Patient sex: F
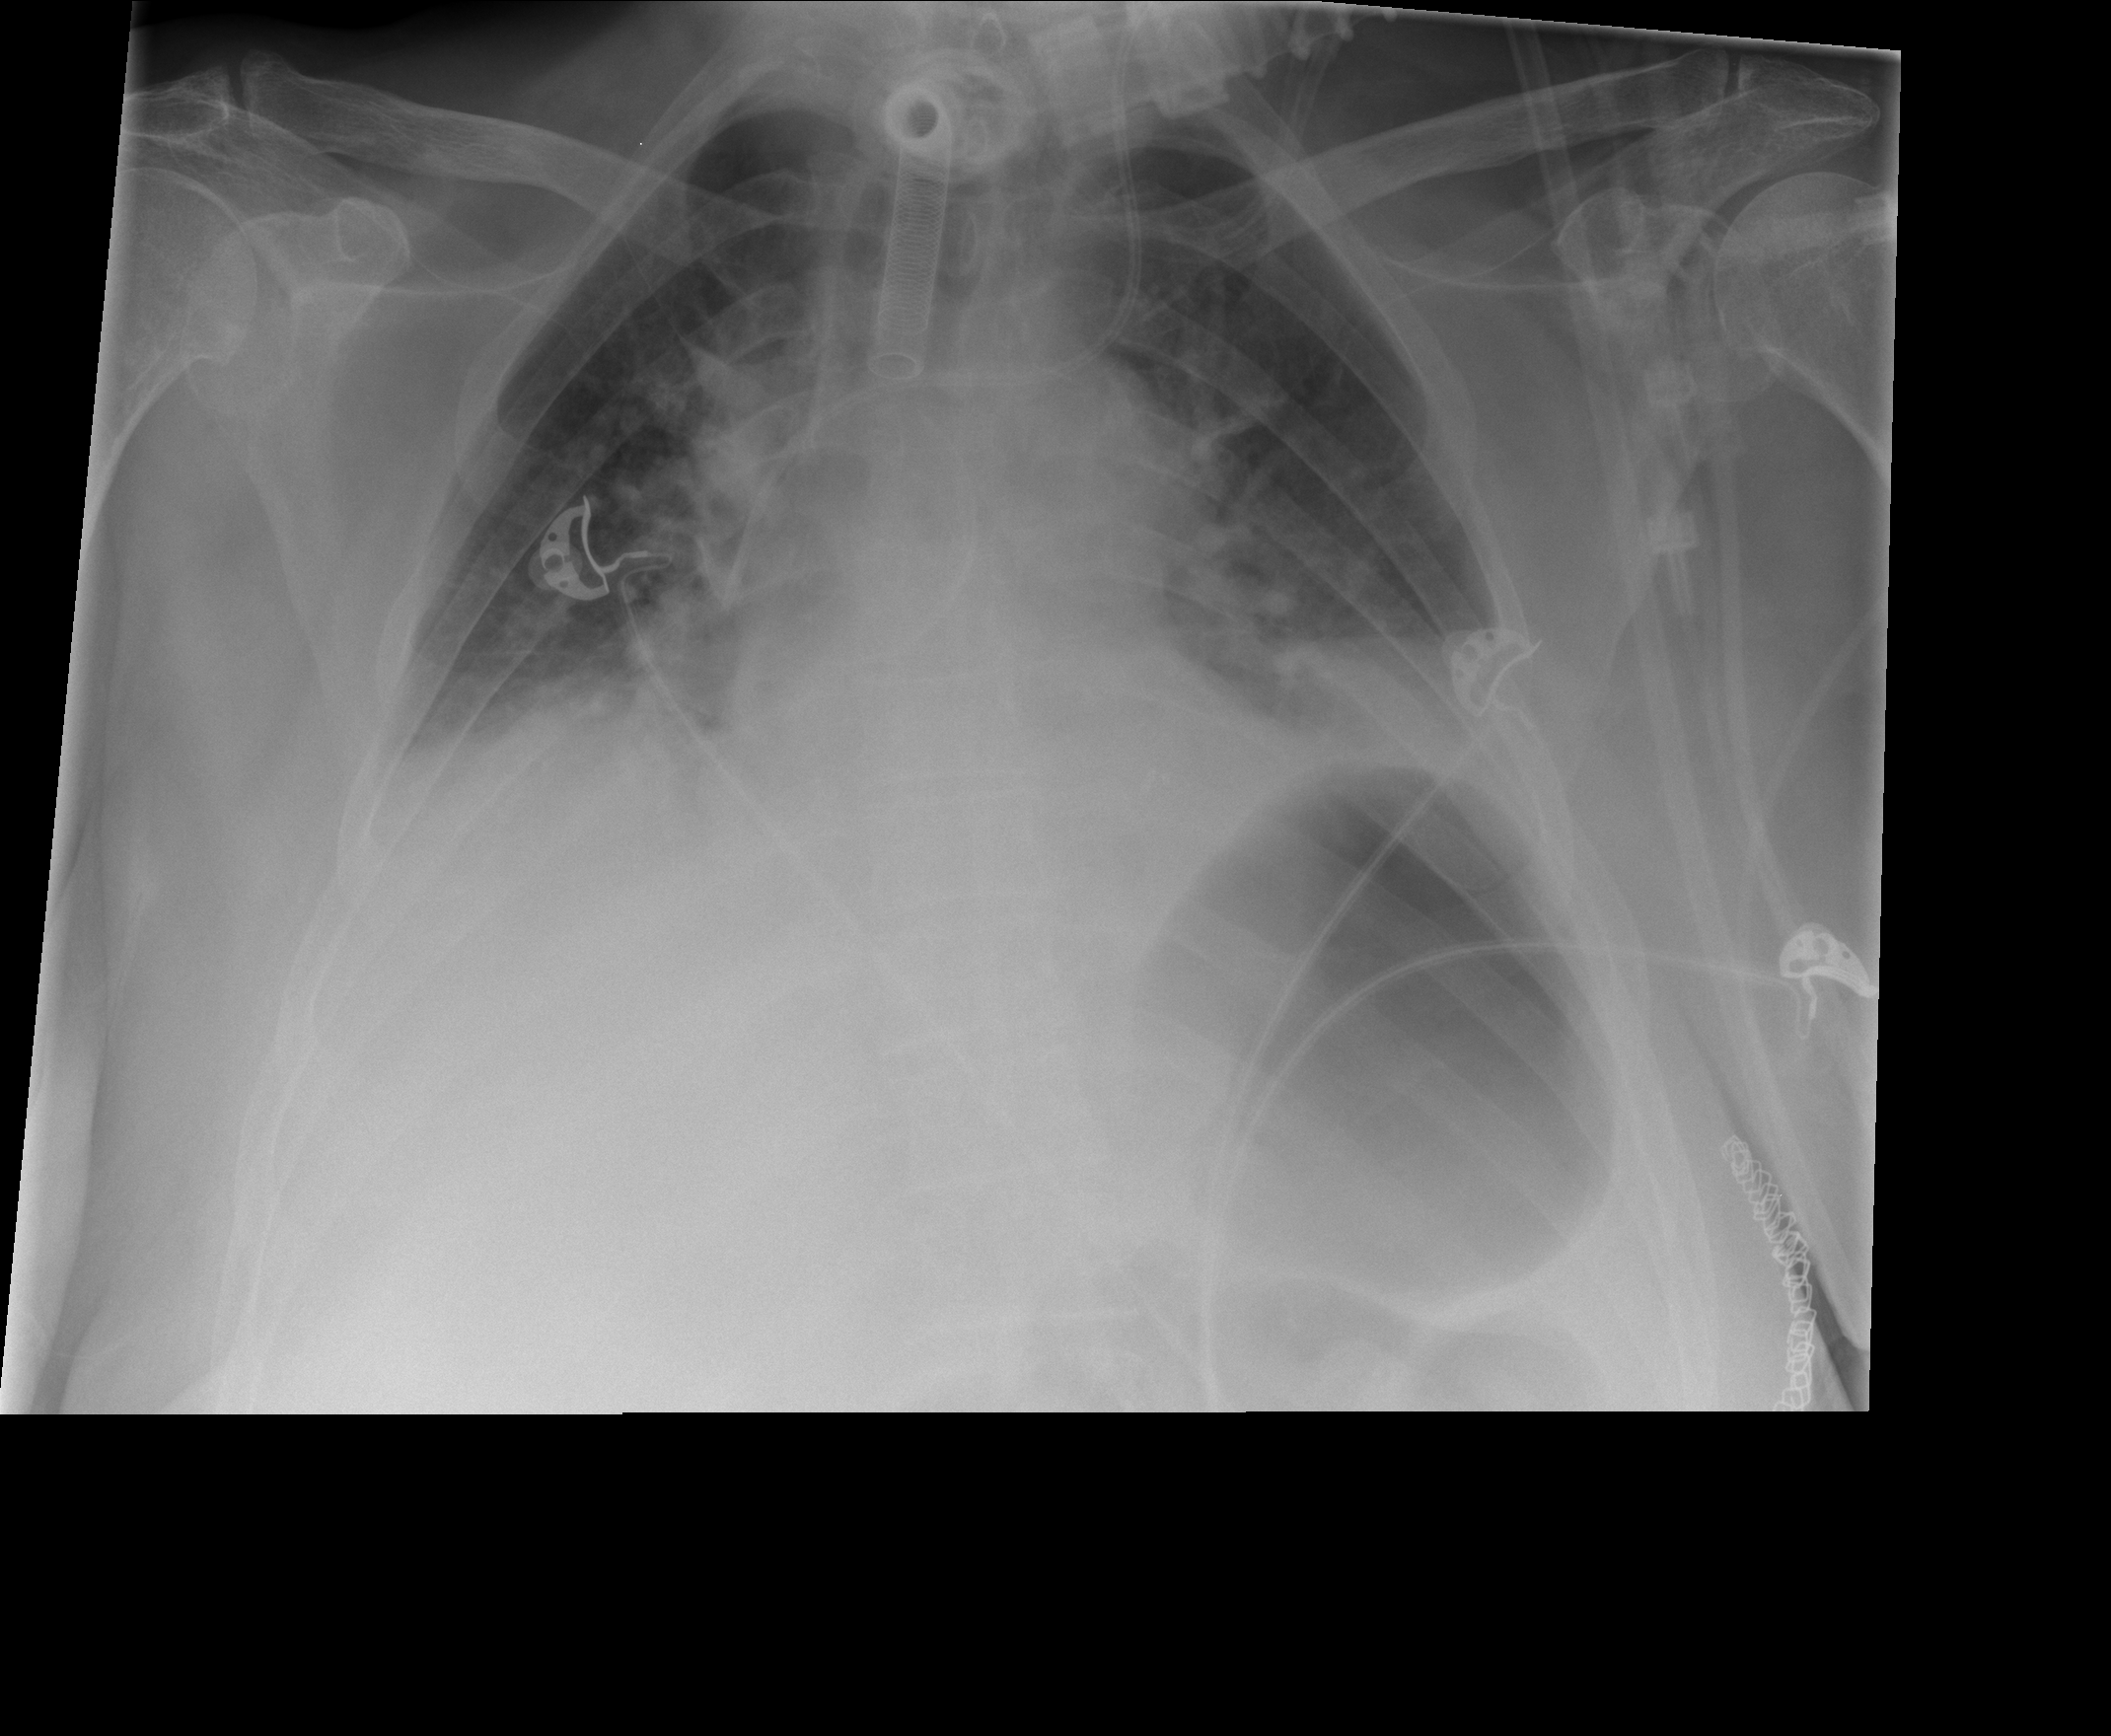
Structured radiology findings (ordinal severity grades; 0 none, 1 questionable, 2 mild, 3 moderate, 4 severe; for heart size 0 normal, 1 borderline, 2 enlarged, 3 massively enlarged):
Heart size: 0
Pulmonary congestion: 2
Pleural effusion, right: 2
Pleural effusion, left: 2
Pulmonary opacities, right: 0
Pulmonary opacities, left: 0
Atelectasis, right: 2
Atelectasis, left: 2